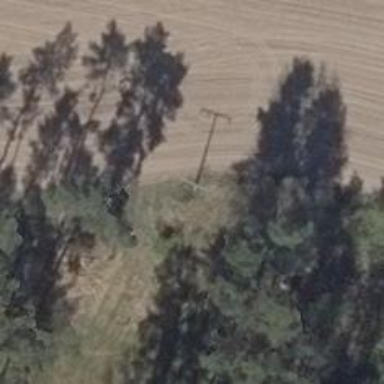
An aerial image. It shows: Power pole.